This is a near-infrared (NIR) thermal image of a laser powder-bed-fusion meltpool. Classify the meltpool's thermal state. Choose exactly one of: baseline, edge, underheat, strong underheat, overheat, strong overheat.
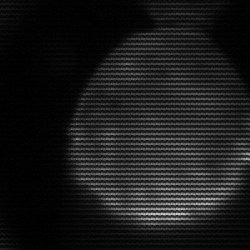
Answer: edge